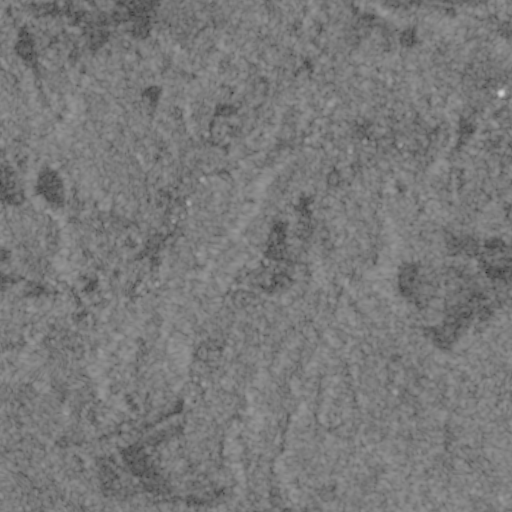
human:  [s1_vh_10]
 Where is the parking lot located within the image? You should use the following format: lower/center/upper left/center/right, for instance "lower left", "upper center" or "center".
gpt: The parking lot is located in the upper center of the image.
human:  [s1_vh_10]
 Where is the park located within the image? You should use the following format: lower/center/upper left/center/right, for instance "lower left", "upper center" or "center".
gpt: There is no park in the image.

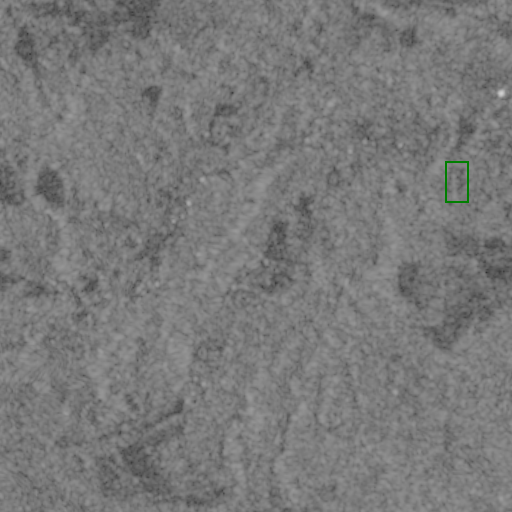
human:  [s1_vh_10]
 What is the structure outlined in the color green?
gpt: The structure outlined in green is a park.
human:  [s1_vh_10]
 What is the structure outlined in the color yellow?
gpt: There is no yellow outline.